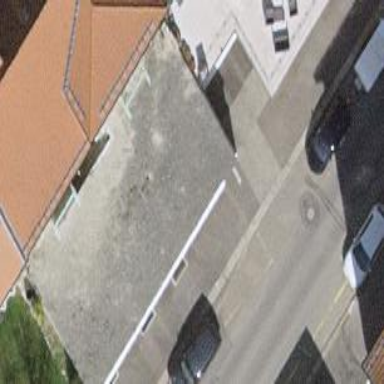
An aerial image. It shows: Group of garages.